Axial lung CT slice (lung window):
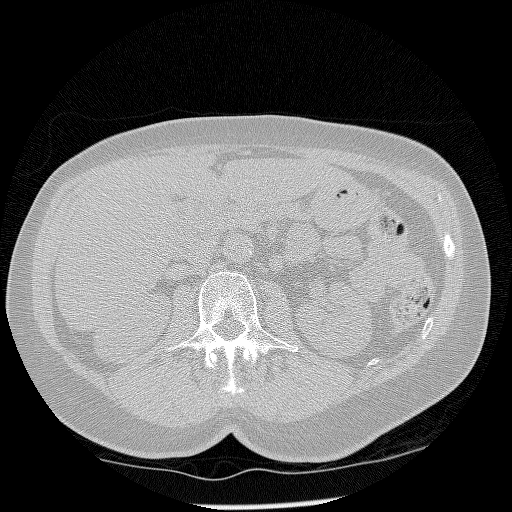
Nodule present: no